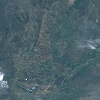
Label: land